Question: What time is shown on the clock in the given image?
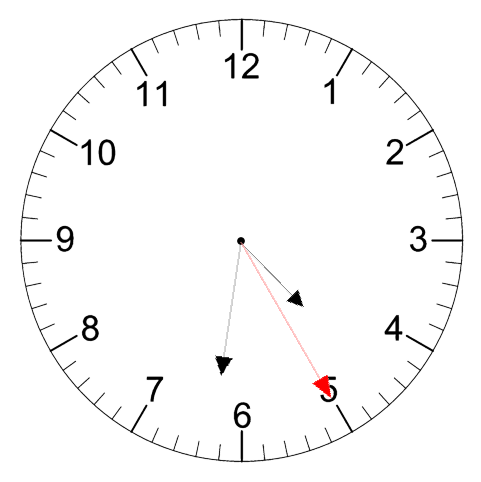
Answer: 04:31:25